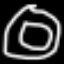
Label: donut